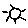
Label: sun